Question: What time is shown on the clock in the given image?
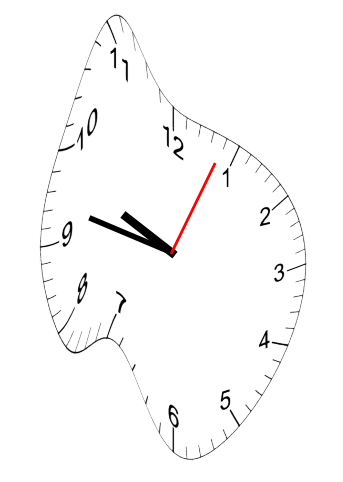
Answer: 09:47:04